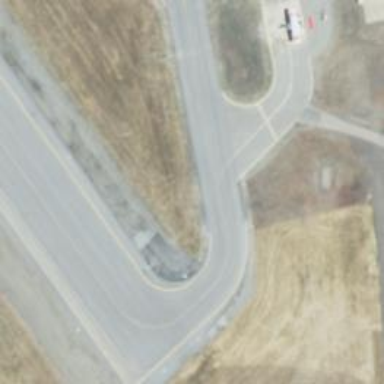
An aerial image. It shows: Asphalt taxiway in the airport.